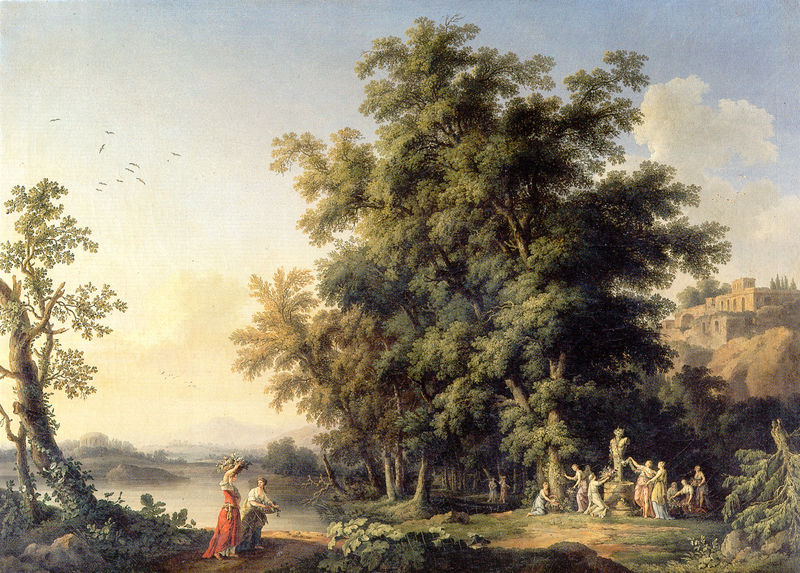
Titel: Landschaft mit Panopfer
Künstler: Jacob Philipp Hackert
Standort: Wörlitz
Institution: Staatliche Schlösser und Gärten Wörlitz, Oranienbaum
Schlagwörter: baum, berg, blau, blätter, gemälde, himmel, laub, schatten, vogel, wasser, weiß, wolken, baden, bäume, fluss, frauen, gelb, grün, landschaft, menschen, mädchen, ocker, see, sitzen, ufer, äste, braun, frau, hell, hintergrund, hut, hüte, kleid, kleider, licht, männer, orange, schwarz, skizze, szene, gebäude, haus, rot, schleier, schloss, tier, weg, wiese, wolke, beige, fest, gesellschaft, tanz, versammlung, feier, feiern, barock, bild, öl, bach, ferne, häuser, hügel, morgen, natur, vögel, weite, zweige, büsche, flach, gewässer, sonne, land, kind, personen, tanzen, rokoko, wald, anhöhe, brunnen, fliegen, genre, kinder, garten, ranken, skulptur, statue, sommer, ruhe, liegen, umrisse, italien, naturalismus, perspektive, sammeln, allee, dunst, klein, idylle, picknick, spazieren, plastik, baumkrone, frühling, unscharf, spiel, ruine, burg, palast, denkmal, festung, flusslandschaft, groß, jungfrau, tanne, villa, verschwommen, baumgruppe, efeu, romantisch, nymphen, laubbäume, eiche, fröhlich, reigen, bau, majestätisch, standbild, rufen, winken, flussufer, riesig, parl, ausgelassen, schmücken, früh, gemmälde, oho